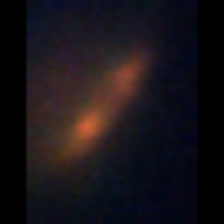
Taxon: Pennate
Group: Diatoms